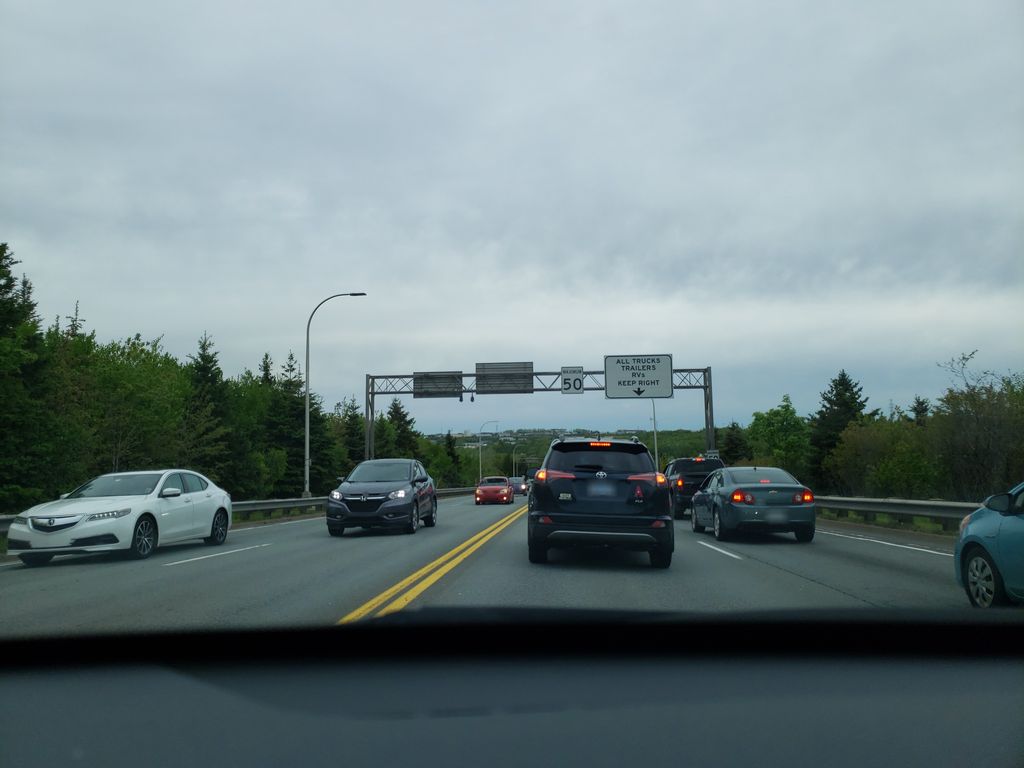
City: halifax